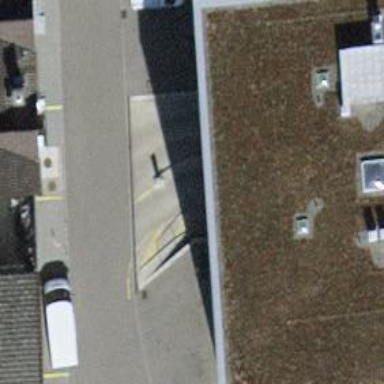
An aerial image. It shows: Parking entrance.